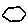
Label: hexagon